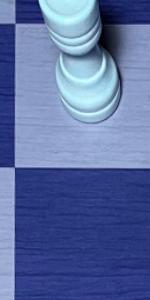
Label: Empty